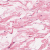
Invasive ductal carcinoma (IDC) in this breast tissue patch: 0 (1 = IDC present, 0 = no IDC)